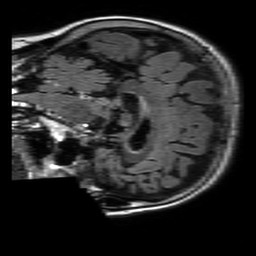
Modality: FLAIR
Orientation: sagittal
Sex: female
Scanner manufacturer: philips
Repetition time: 11 s
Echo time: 0.125 s